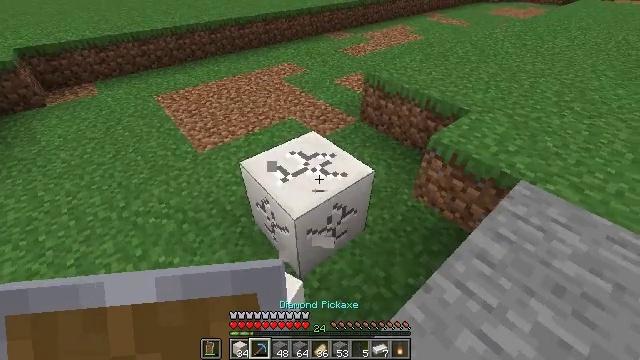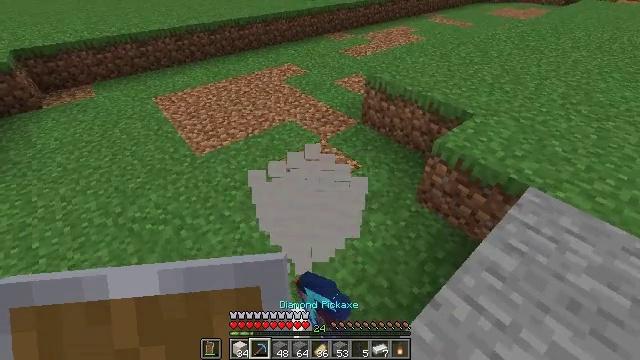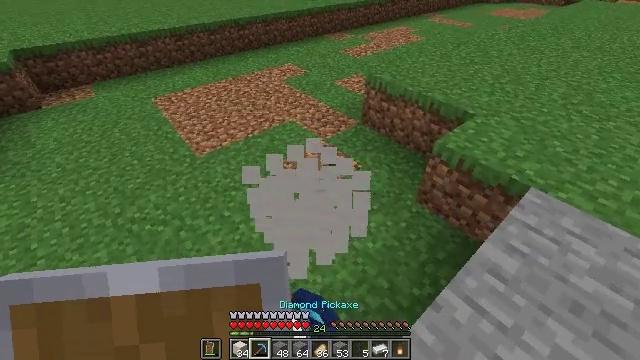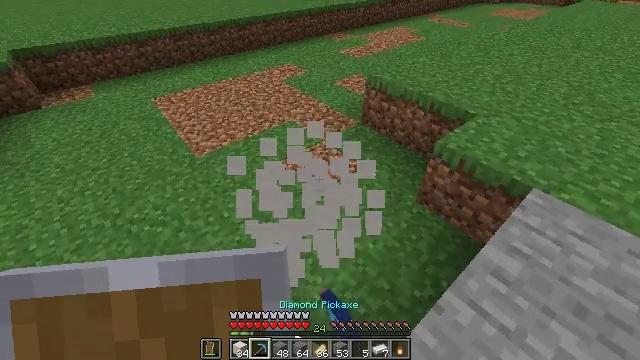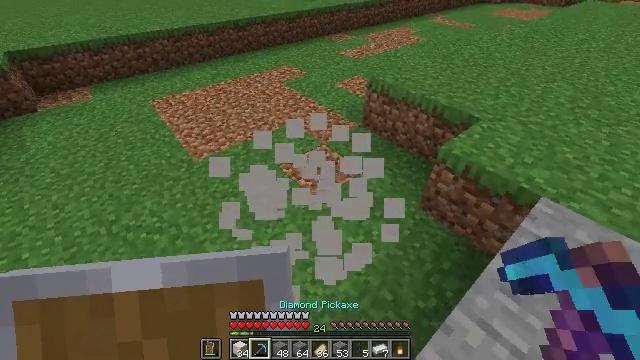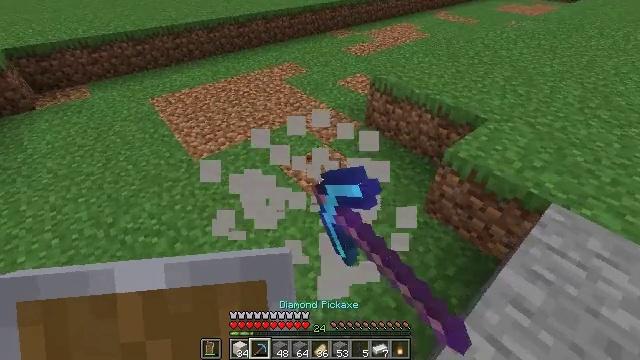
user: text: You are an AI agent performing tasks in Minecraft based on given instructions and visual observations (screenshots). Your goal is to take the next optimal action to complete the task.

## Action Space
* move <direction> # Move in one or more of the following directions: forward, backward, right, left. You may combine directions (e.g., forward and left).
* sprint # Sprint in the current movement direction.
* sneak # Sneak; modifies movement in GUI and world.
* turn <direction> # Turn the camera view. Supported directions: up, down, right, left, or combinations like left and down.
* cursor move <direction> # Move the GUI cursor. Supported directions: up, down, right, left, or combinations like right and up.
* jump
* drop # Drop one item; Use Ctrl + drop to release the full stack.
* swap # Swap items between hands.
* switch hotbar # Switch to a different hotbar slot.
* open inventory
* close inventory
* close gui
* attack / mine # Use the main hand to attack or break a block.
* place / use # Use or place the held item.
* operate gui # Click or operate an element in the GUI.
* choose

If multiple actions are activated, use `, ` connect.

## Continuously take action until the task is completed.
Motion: motion action
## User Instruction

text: Obtain quartz blocks for crafting.
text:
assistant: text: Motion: attack / mine
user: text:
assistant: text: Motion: attack / mine
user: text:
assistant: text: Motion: attack / mine
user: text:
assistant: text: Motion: move forward, attack / mine
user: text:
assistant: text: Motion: move forward, attack / mine
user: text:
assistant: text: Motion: attack / mine